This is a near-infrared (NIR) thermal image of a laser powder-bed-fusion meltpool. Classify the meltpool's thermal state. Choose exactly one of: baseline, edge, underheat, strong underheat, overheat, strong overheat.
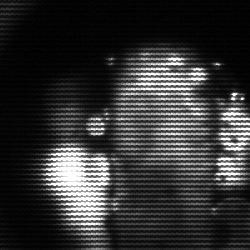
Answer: strong underheat